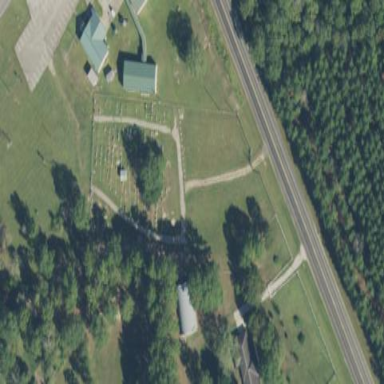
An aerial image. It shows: Cemetery.